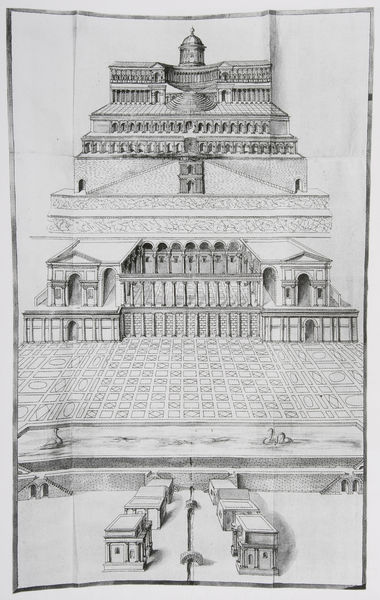
Titel: Rekonstruktion des Heiligtums der Fortuna, Palestrina
Standort: Windsor Castle
Institution: Royal Collection
Schlagwörter: flügel, himmel, wasser, weiß, stadt, fenster, grau, schwarz, skizze, straße, säule, säulen, zeichnung, anlage, dach, gebäude, haus, park, schloss, weg, muster, ornament, alt, architektur, steine, häuser, brücke, kanal, kirche, boden, drei, blatt, turm, garten, terrasse, japan, papier, ansicht, bogen, fassade, perspektive, pflaster, türen, venedig, studie, dorf, dächer, giebel, mauer, formen, grafik, hof, platz, rundbogen, kuppel, erhaben, treppe, gefaltet, symmetrie, stufen, japanisch, hoch, tor, bögen, eingang, gang, arkade, kolonnade, antike, kloster, palast, denkmal, asien, druck, radierung, stich, seite, fliesen, asiatisch, bleistift, entwurf, arkaden, china, antik, freitreppe, antikisierend, plan, platten, ballustrade, tempel, kaufleute, kassetten, terrassen, schwäne, pagode, wachen, wiederholung, brücken, schinkel, klassizistisch, aufriss, ädikula, romanisch, zeichnugn, palladio, kolonnaden, bogenfenster, kolonaden, tambour, stadtplan, bägen, wachhäuser, ideale stadt, fapanisch, gestafelt, satelliten, aufrisszeichnung, fondaco dei tedeschi, analge